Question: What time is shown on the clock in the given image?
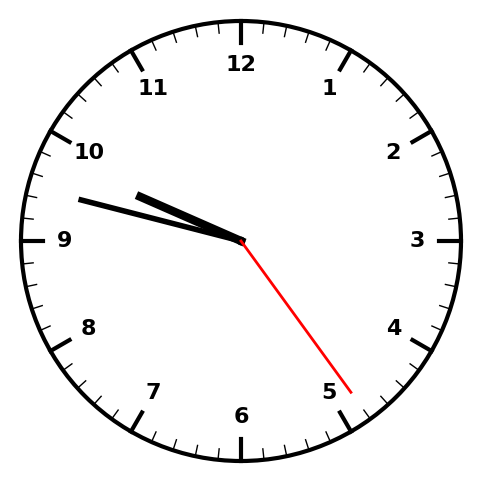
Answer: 09:47:24